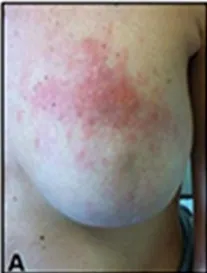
Evolution of Case 2-cutaneous metastasis:. Before TDM1 initiation.
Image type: medical_photograph (skin_photograph)